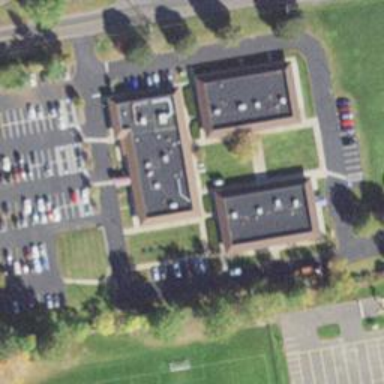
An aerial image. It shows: Healthcare clinic.